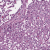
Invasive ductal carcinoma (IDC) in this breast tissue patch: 1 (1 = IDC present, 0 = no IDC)